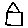
Label: house